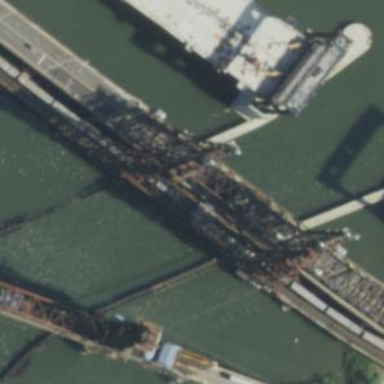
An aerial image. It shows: Lift bridge over railway track.